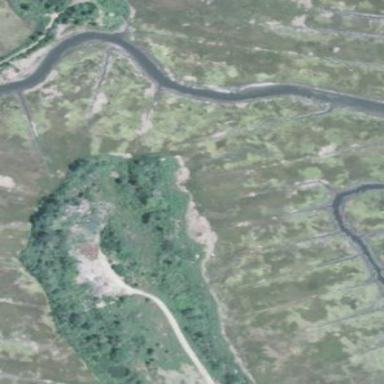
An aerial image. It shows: Tidal water ditch in natural setting.